Question: I would like to add space when the user select text from the auto complete suggestions, so when he continue to type he will start from a new word.
I tried to do it using 'TextWatcher' but I get 'IndexOutOfBoundsException'.
Any suggestions?

the text watcher I used is:
'''
private class AddSpaceTextWatcher implements TextWatcher{
boolean shouldAddSpace = false;
@Override
public void beforeTextChanged(CharSequence s, int start, int before, int count) {
}
@Override
public void onTextChanged(CharSequence s, int start, int before, int count) {
if (count - before > 1) // check that the new input is not from the keyboard
shouldAddSpace = true;
}
@Override
public void afterTextChanged(Editable editable) {
if (shouldAddSpace) {
shouldAddSpace = false;
mAutoCompleteTextView.setText(" ");
}
}
}
'''
The exception I get is:
'''
java.lang.IndexOutOfBoundsException: setSpan (18 ... 18) ends beyond length 1
at android.text.SpannableStringBuilder.checkRange(SpannableStringBuilder.java:1018)
at android.text.SpannableStringBuilder.setSpan(SpannableStringBuilder.java:611)
at android.text.SpannableStringBuilder.setSpan(SpannableStringBuilder.java:607)
at android.text.Selection.setSelection(Selection.java:76)
at android.text.Selection.setSelection(Selection.java:87)
at android.widget.EditText.setSelection(EditText.java:99)
at android.widget.SearchView.setQuery(SearchView.java:1465)
at android.widget.SearchView.onQueryRefine(SearchView.java:889)
at android.widget.SuggestionsAdapter.onClick(SuggestionsAdapter.java:371)
at android.view.View.performClick(View.java:4756)
at android.view.View$PerformClick.run(View.java:19748)
at android.os.Handler.handleCallback(Handler.java:739)
at android.os.Handler.dispatchMessage(Handler.java:95)
at android.os.Looper.loop(Looper.java:135)
at android.app.ActivityThread.main(ActivityThread.java:5254)
at java.lang.reflect.Method.invoke(Native Method)
at java.lang.reflect.Method.invoke(Method.java:372)
at com.android.internal.os.ZygoteInit$MethodAndArgsCaller.run(ZygoteInit.java:898)
at com.android.internal.os.ZygoteInit.main(ZygoteInit.java:693)
'''
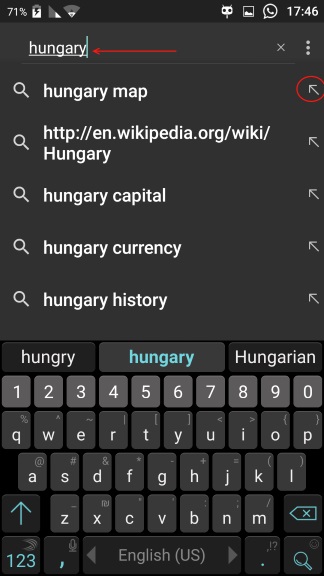
Answer: For selecting multiple items, you can simply use 'MultiAutoCompleteTextView' which is a subclass of 'AutoCompleteTextView' specifically built for this purpose.
OR
If you just want to append a space at the end making only one item selectable than try this:
'''
public void afterTextChanged(Editable editable) {
String text = editable.toString();
if (shouldAddSpace && text.length() > 0 && !text.endsWith(" ")) {
editable.append(' ');
}
}
'''
Once the space is appended, you can simply call 'mAutoCompleteTextView.showDropDown();' to bring up the drop down again with updated text.